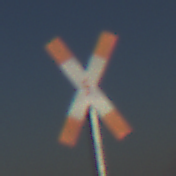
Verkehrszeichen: Andreaskreuz
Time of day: MorningAfternoon
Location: Outdoor (Nature)
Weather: Clear
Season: NotSpecified
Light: Natural